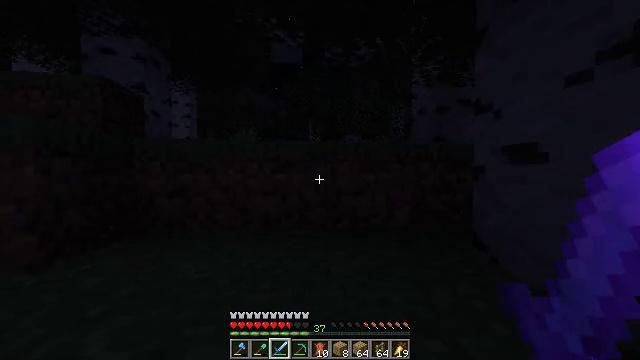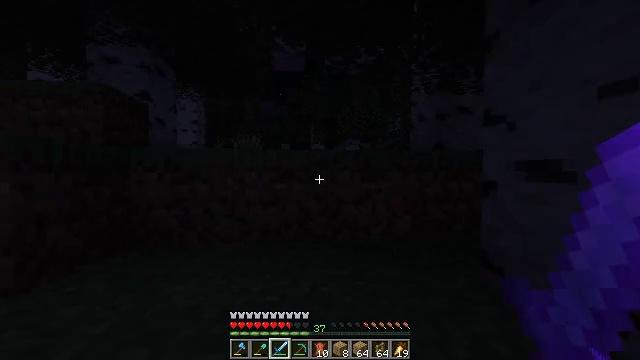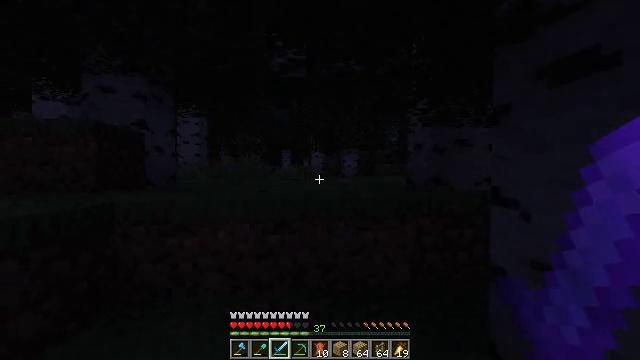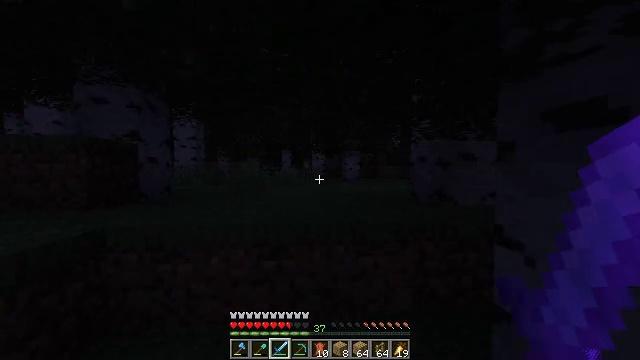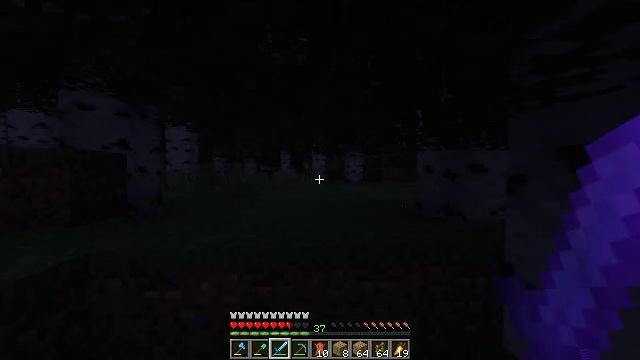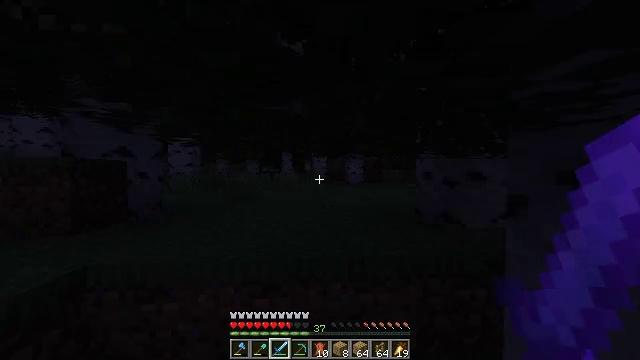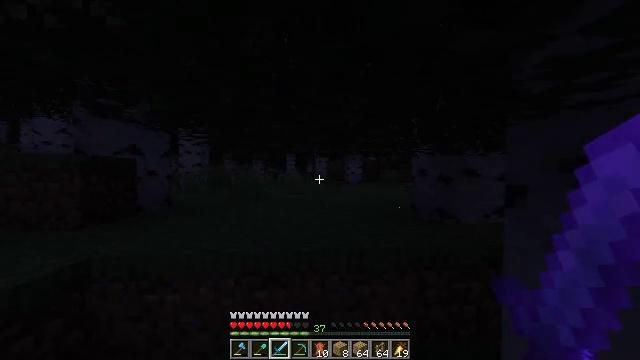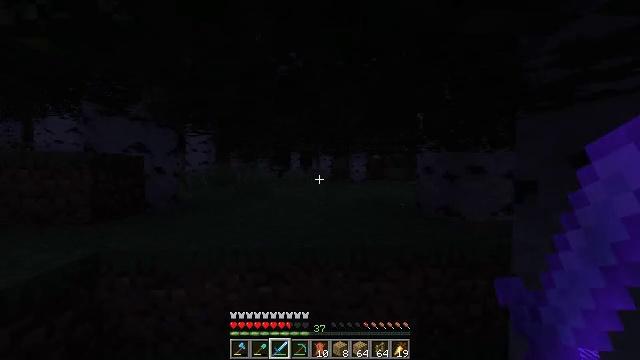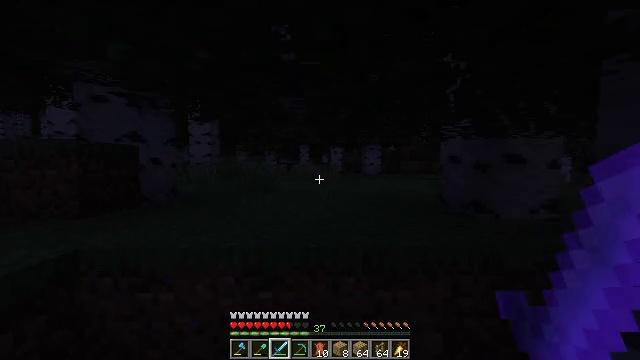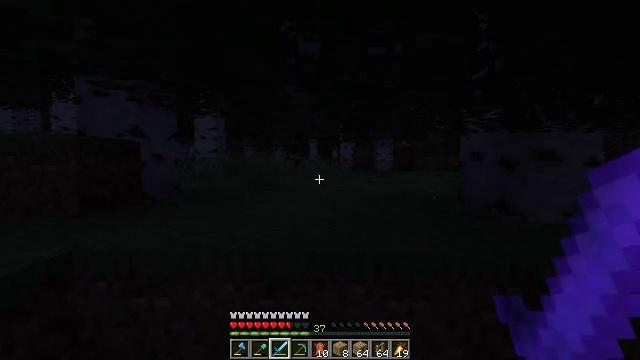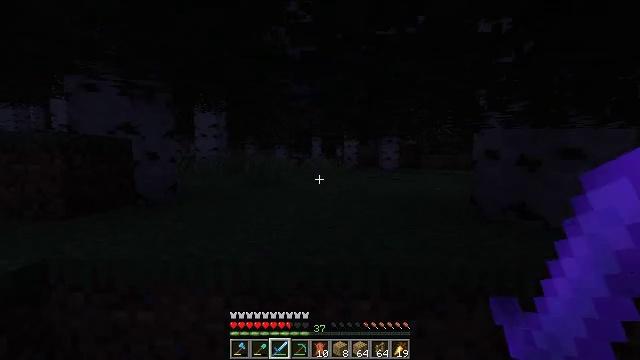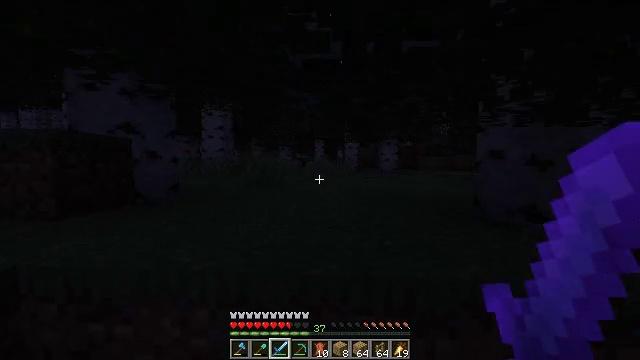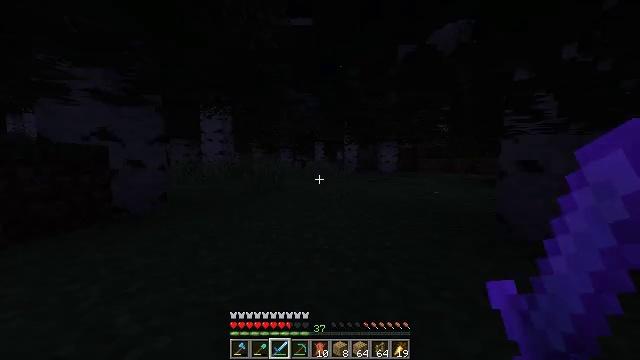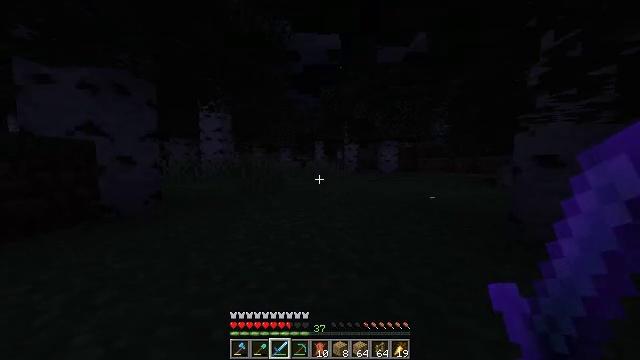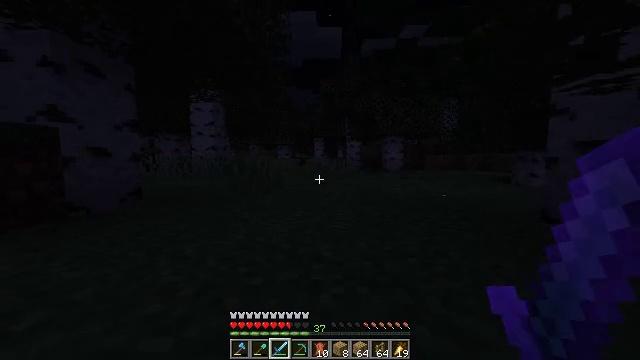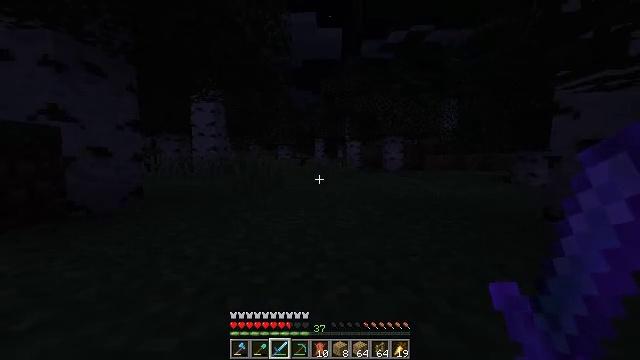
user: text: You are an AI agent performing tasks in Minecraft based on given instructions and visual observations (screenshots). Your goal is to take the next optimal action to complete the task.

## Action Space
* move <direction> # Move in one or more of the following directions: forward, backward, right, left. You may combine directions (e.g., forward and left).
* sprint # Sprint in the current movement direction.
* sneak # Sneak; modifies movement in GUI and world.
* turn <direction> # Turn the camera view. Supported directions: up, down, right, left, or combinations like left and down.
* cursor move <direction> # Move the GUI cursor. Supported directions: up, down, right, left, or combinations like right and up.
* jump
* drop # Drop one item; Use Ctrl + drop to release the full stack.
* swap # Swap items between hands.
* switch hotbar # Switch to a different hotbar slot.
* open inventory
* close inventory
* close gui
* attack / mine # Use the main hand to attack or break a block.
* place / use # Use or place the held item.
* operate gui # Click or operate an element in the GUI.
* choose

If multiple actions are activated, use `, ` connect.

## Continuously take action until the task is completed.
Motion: motion action
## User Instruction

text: Clear birch leaves to get saplings.
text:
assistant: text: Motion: move forward, sprint, jump
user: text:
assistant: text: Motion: move forward, sprint, jump
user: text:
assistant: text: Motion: move forward, jump
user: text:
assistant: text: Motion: move forward, jump
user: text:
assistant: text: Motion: move forward, jump
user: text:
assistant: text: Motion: move forward, jump
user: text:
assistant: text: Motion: move forward, turn left, jump
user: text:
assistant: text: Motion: move forward, turn left and down, jump
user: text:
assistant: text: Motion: move forward, sprint, turn left, jump
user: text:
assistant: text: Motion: move forward, sprint, jump
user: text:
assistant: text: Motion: move forward, sprint, jump
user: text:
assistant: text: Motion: move forward, jump
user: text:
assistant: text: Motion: move forward, jump
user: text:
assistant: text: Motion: move forward, jump
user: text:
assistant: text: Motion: move forward, jump
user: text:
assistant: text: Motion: move forward, jump
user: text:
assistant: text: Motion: move forward
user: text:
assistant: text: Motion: move forward
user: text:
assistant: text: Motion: move forward
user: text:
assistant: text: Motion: move forward
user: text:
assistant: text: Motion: move forward, sprint
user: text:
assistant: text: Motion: move forward, sprint
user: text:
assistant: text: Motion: move forward, sprint
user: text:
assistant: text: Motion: move forward, sprint
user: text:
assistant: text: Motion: move forward, jump
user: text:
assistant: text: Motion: move forward, jump
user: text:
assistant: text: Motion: move forward, jump
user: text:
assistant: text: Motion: move forward, jump
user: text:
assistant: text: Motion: move forward
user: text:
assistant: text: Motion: move forward